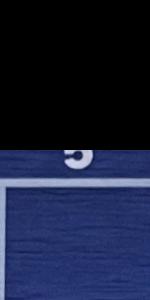
Label: Empty